Field crop: maize
Growth stage: 2
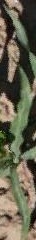
Species: maize